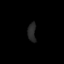
Tissue: skin
Cell type: Fibroblasts
Senescence score: 0.8179
Nuclear area (px): 153
Mean DAPI intensity: 38.451